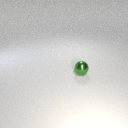
small green metal sphere